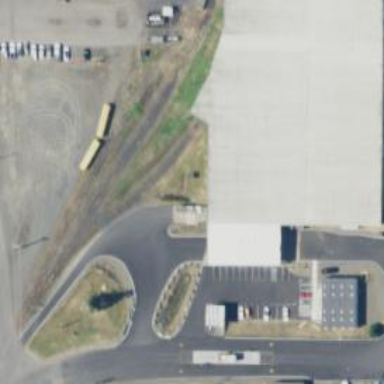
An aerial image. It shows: Railway spur service.